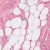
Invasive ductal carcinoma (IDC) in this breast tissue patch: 0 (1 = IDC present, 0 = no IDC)